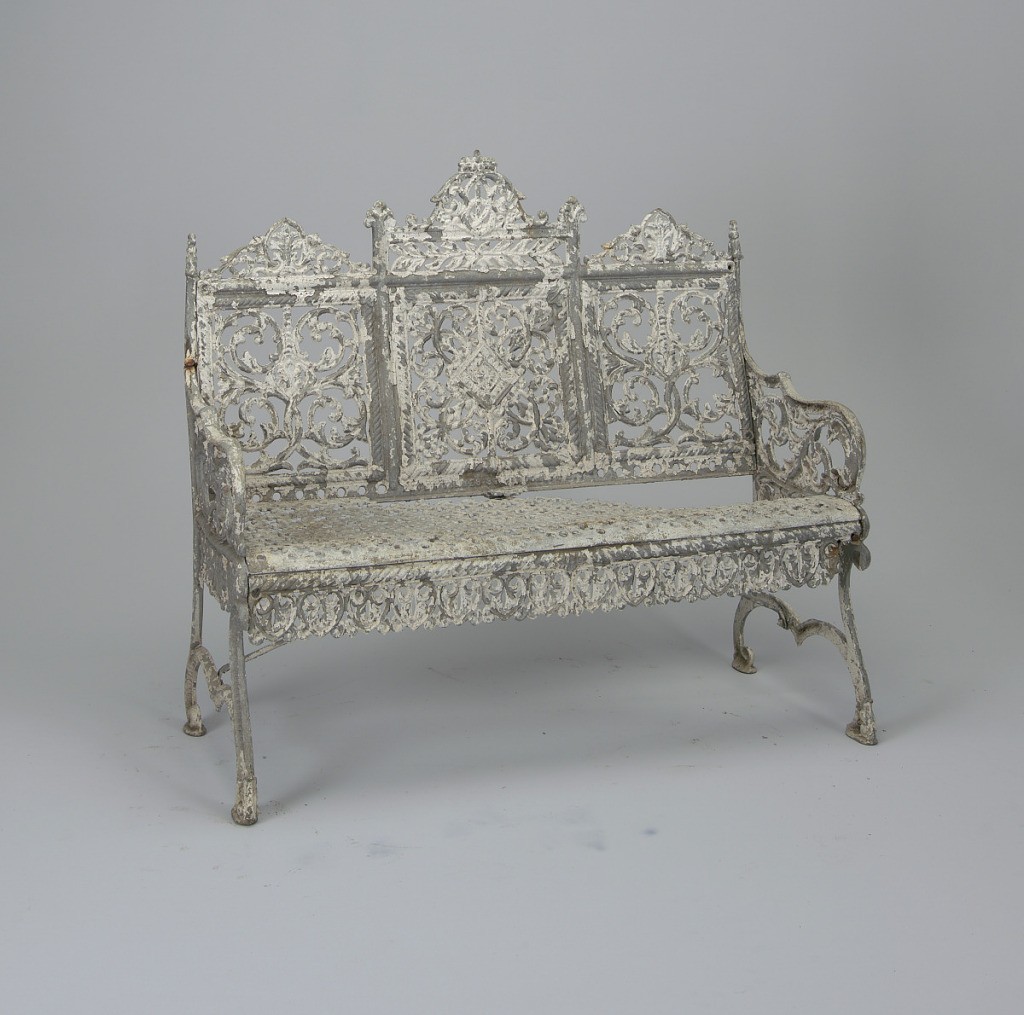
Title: Bench
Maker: Peter Times
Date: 19th century
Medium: Cast and painted iron
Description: Iron bench for three people painted white. Heart-shaped pattern on apron. Scrolling and crowned backrest.